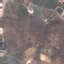
Label: PermanentCrop